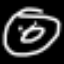
Label: donut